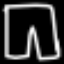
Label: pants